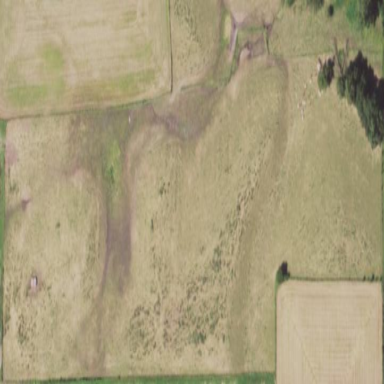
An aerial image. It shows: Pasture covered in meadow.